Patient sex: M
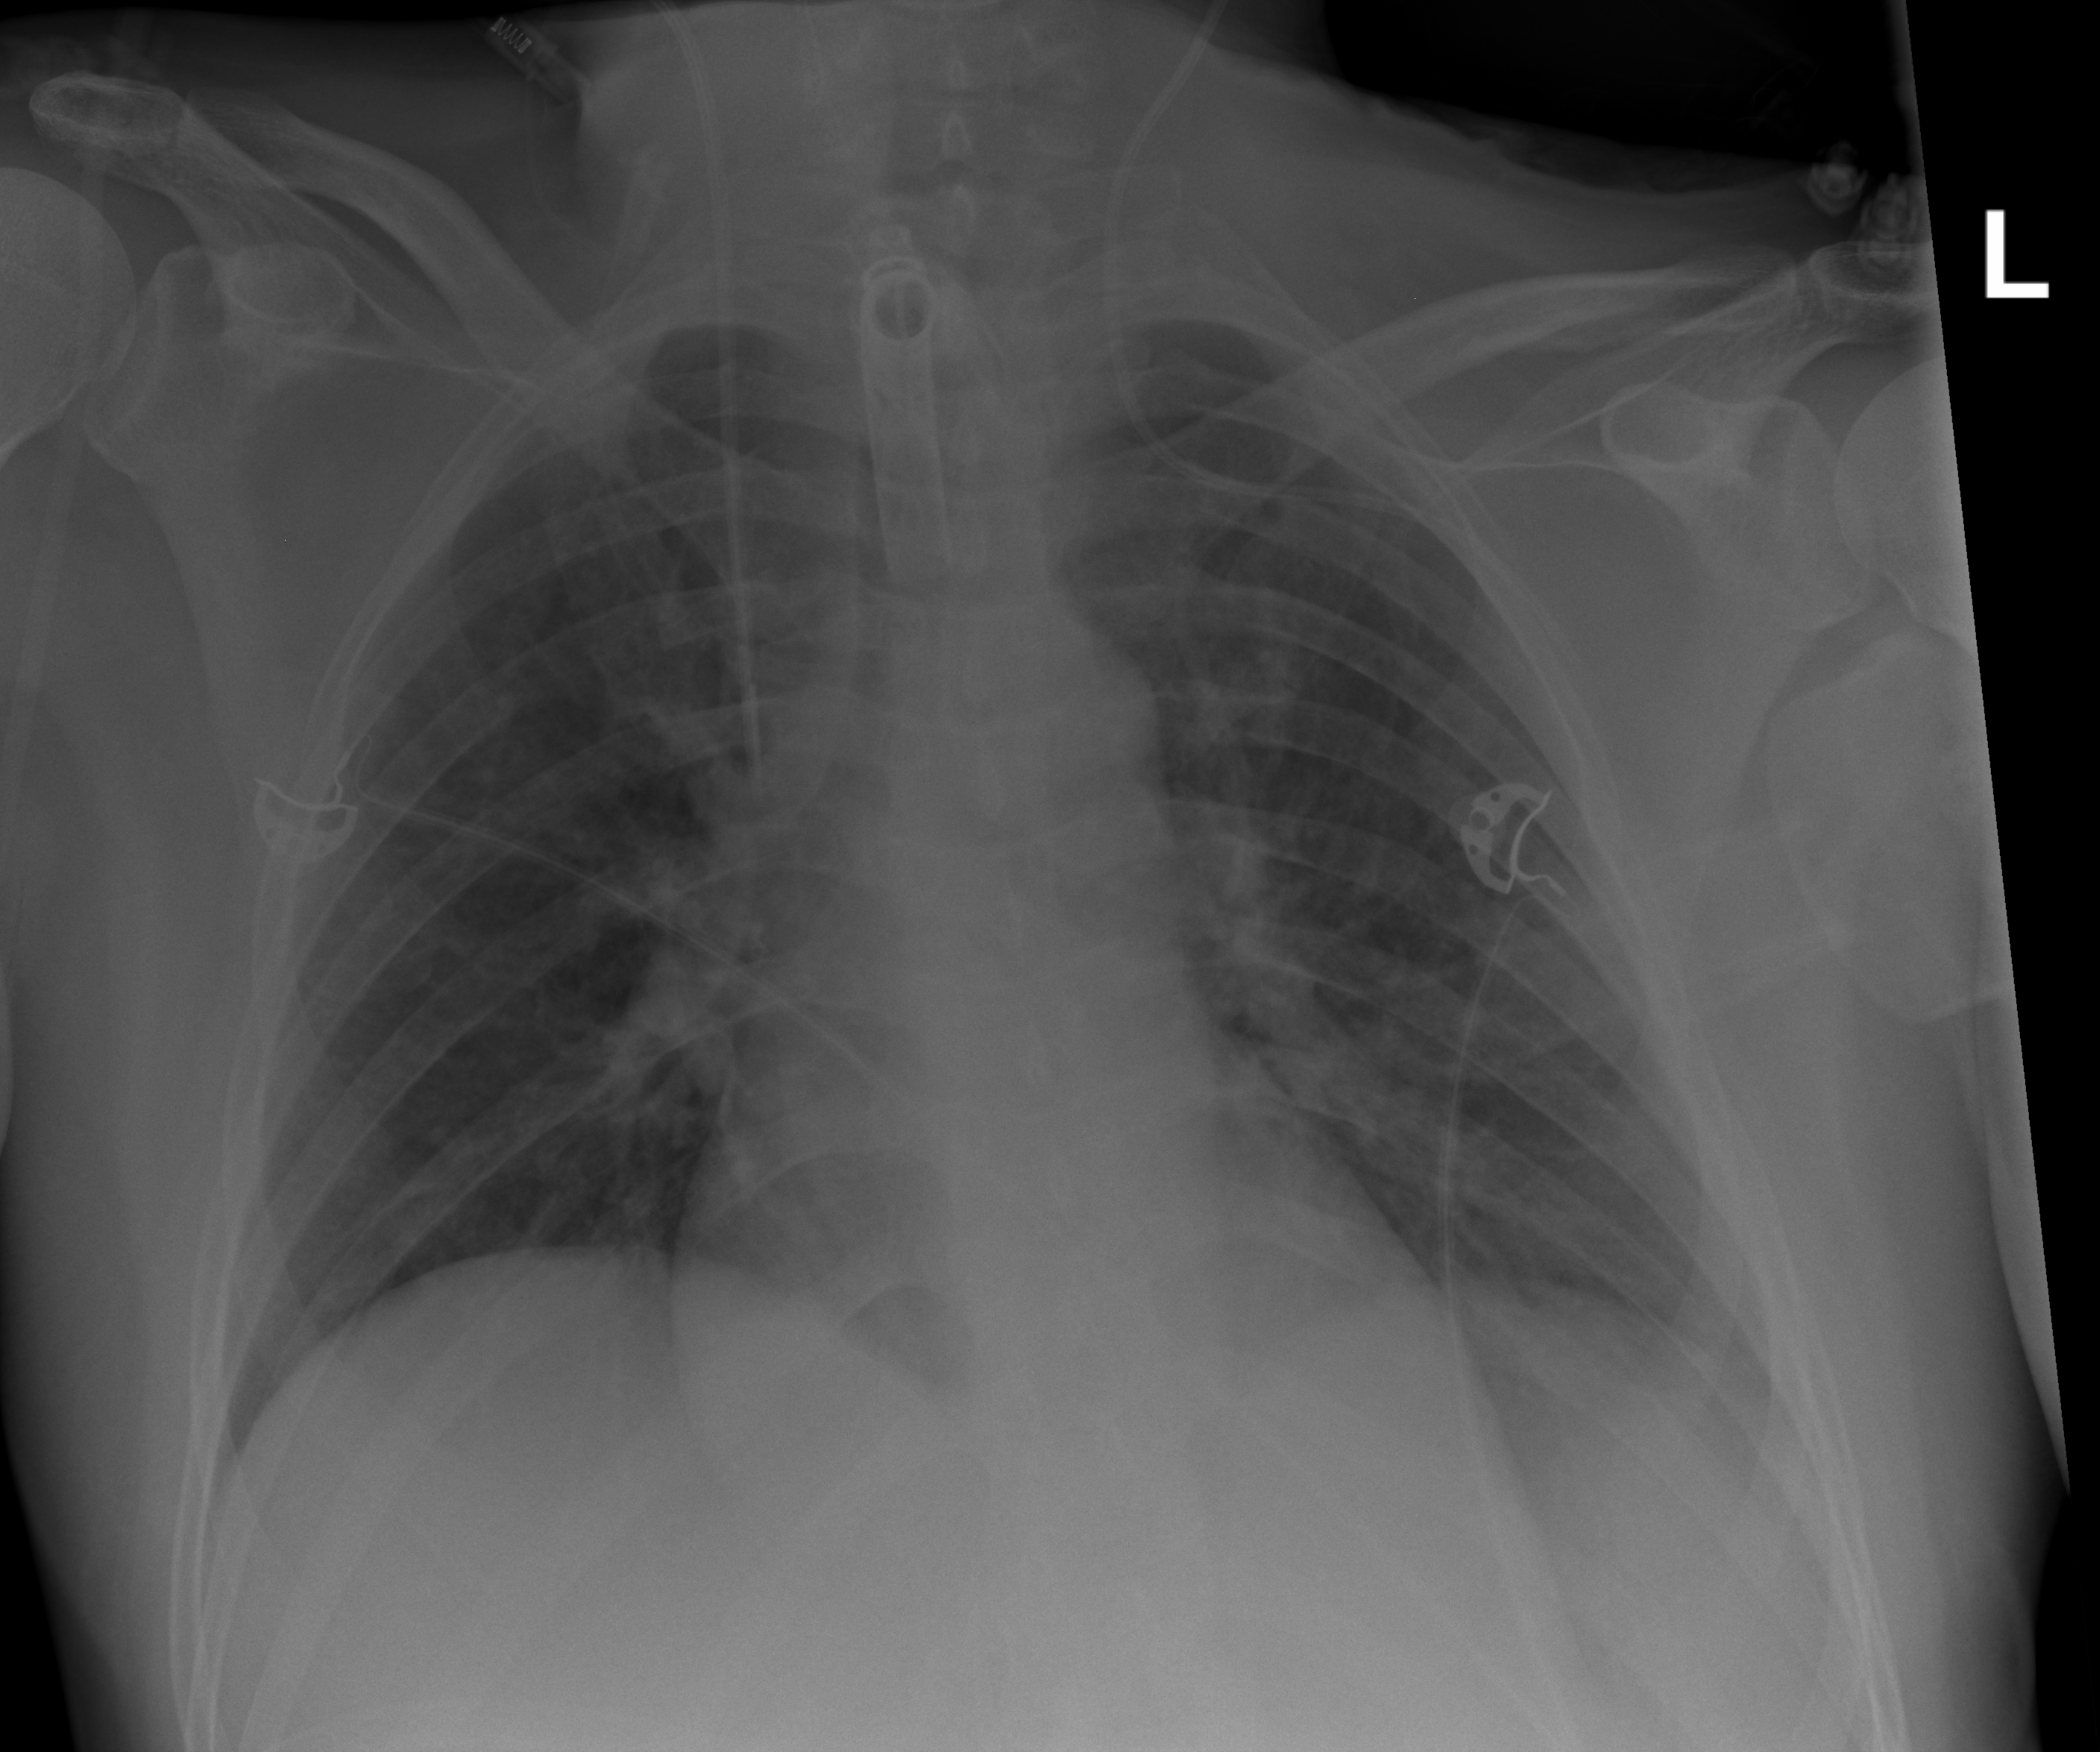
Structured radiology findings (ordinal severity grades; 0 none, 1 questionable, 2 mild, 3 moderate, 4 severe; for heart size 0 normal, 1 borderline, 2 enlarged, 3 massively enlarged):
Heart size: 0
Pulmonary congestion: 0
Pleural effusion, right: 0
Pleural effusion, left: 0
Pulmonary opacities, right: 0
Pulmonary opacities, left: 0
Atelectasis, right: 0
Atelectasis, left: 2